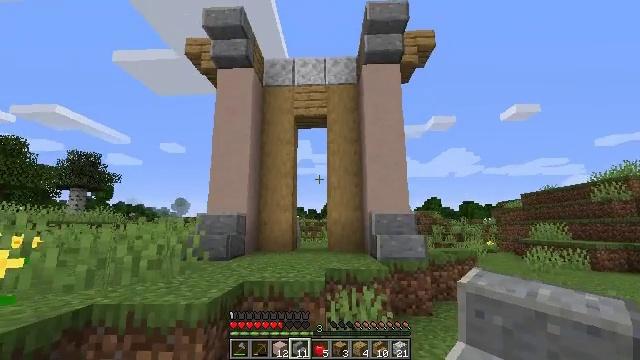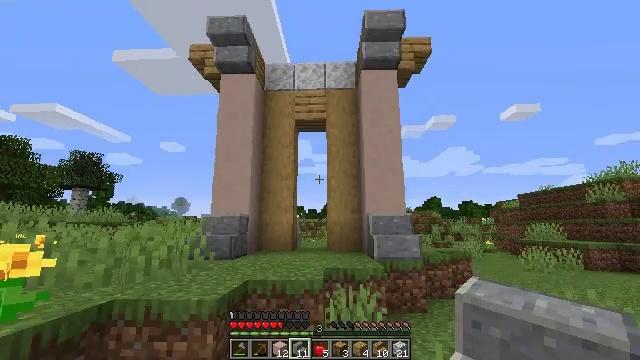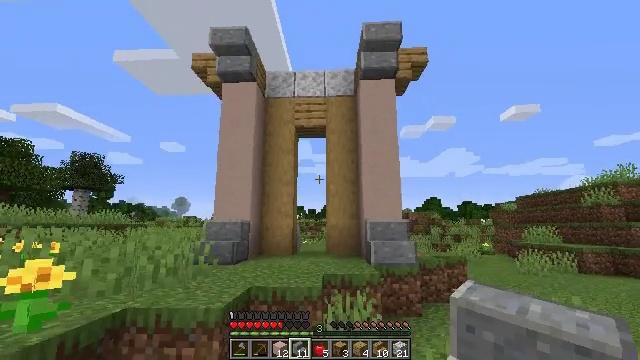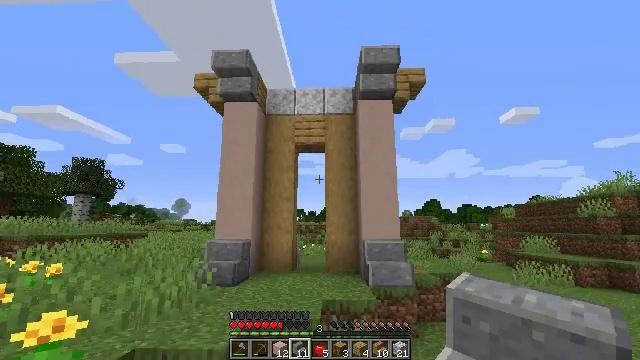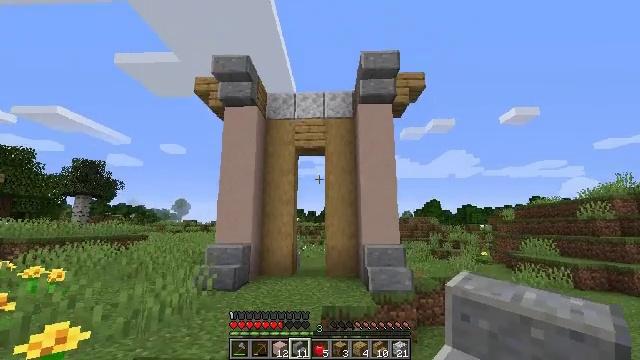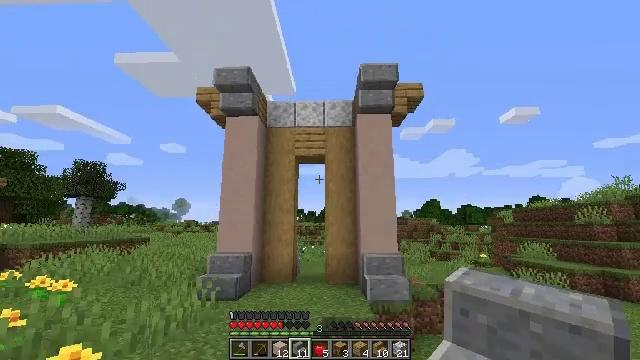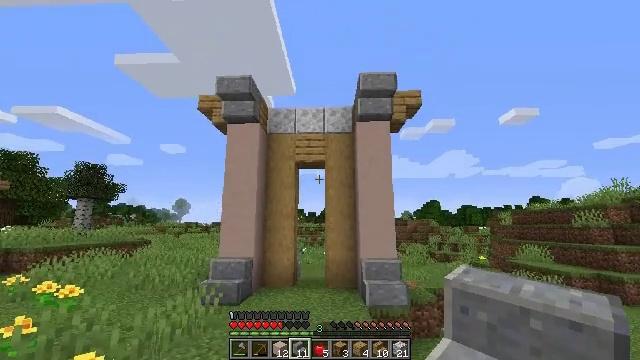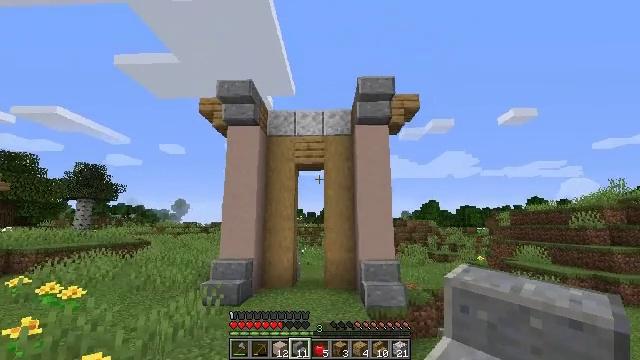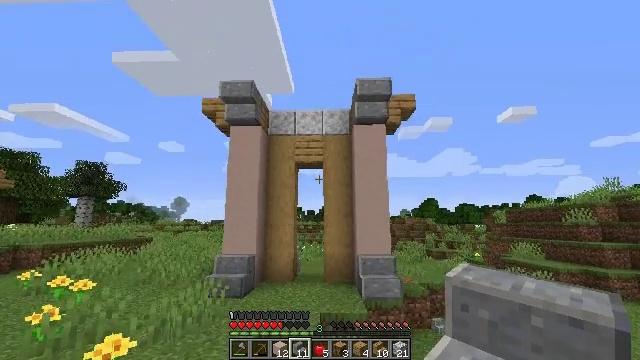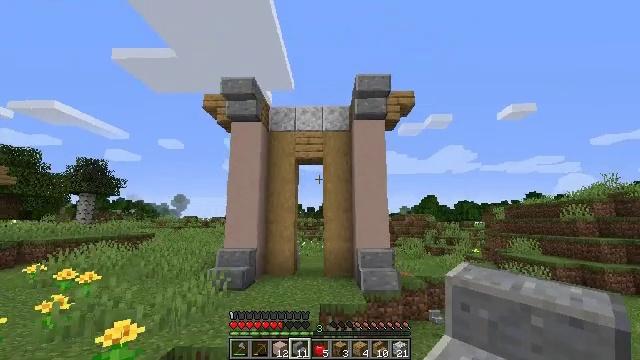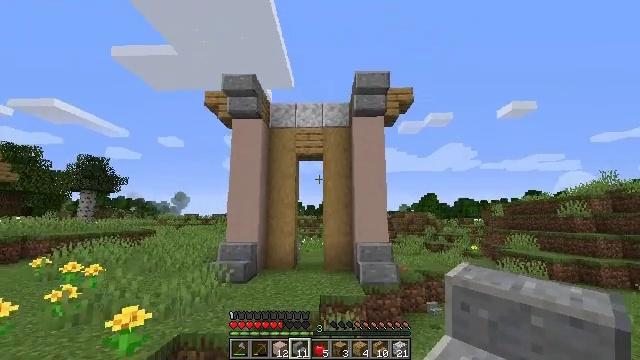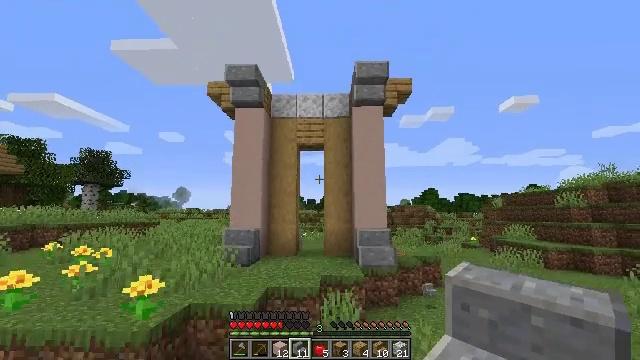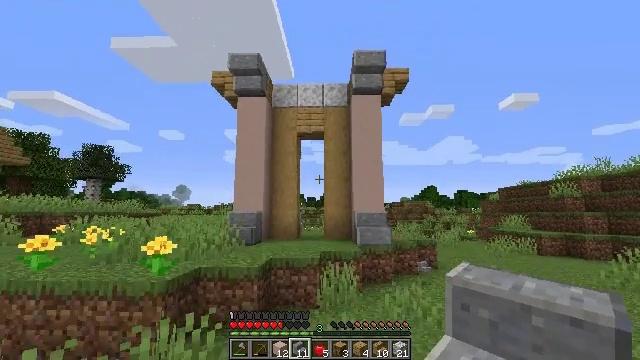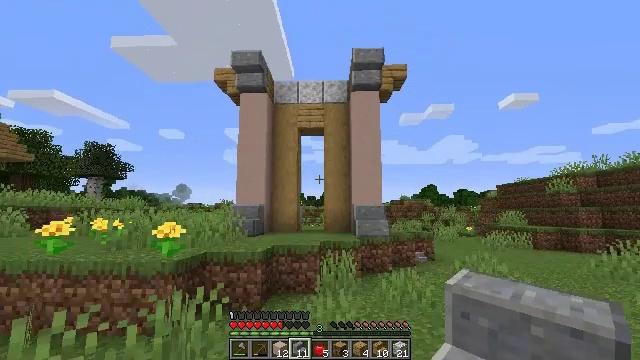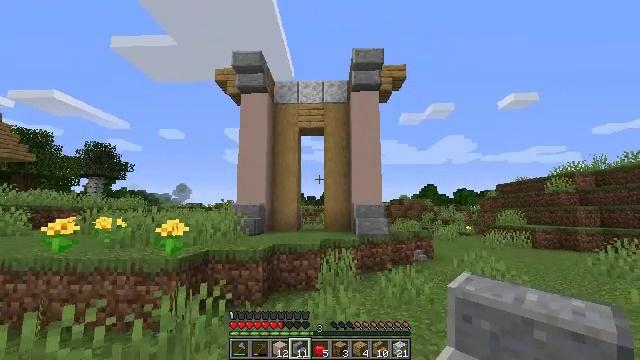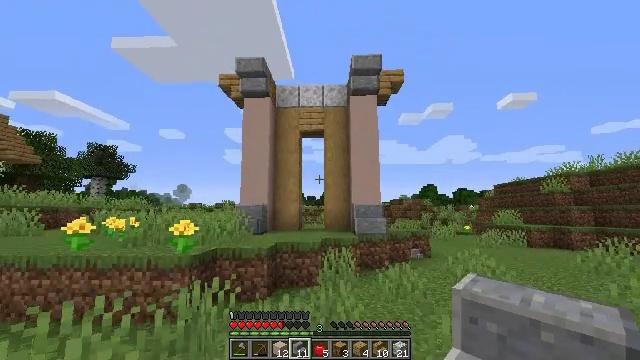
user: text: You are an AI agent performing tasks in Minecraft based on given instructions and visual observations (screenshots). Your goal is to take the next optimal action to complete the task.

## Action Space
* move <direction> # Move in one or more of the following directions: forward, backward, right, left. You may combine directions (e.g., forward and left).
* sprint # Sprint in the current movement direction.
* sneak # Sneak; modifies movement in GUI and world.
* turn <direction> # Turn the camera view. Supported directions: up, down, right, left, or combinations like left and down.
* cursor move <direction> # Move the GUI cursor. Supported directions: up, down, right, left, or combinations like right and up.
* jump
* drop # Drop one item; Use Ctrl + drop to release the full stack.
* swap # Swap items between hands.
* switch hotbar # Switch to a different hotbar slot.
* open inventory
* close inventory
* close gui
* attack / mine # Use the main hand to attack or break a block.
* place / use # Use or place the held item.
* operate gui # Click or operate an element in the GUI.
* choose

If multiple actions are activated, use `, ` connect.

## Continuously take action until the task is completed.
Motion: motion action
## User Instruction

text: Make polished diorite with diorite blocks.
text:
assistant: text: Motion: move back
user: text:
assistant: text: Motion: move back, jump
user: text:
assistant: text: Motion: move back, jump
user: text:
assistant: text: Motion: move back, jump
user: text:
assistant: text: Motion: move back, jump
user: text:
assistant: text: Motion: move back
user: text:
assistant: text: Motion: move back
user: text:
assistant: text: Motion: move back
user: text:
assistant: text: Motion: move back
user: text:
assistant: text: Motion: move back
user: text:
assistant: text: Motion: move back, turn down
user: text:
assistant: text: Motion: move back
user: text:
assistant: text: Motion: move back
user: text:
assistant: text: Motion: move back
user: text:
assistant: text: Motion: move back
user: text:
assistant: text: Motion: move back
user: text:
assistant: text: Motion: no_op
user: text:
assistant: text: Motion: no_op
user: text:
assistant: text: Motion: no_op
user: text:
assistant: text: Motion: no_op
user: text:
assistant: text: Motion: no_op
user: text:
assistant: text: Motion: no_op
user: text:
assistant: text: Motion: no_op
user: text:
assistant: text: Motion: no_op
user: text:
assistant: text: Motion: move left
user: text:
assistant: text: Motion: move left
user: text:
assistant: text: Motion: move left
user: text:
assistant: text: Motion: no_op
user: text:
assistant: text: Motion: no_op
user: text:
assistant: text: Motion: no_op